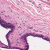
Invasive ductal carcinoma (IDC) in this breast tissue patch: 0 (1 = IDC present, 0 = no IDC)